Question: I have a Unity project with this simple piece of code in C#:
'''
System.Text.ASCIIEncoding encoding = new System.Text.ASCIIEncoding();
byte[] keyBytes = encoding.GetBytes(Manager.Instance.Configuration.ClientSecretKey);
HMACSHA1 hmacsha1 = new HMACSHA1(keyBytes);
'''
It works fine on every platforms: Unity Editor, Android, iPhone, ...
But not on Windows Phone! Here is below a screenshot of the exception.

I don't understand why it happens as keyBytes is obviously a byte[] object...
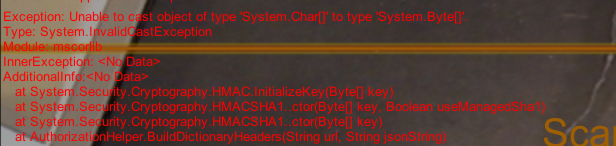
Answer: How the heck are you using 'System.Text.ASCIIEncoding'?
Try 'System.Text.UTF8Encoding' instead.
'''
System.Text.UTF8Encoding enc = new System.Text.UTF8Encoding();
'''
---
<URL>